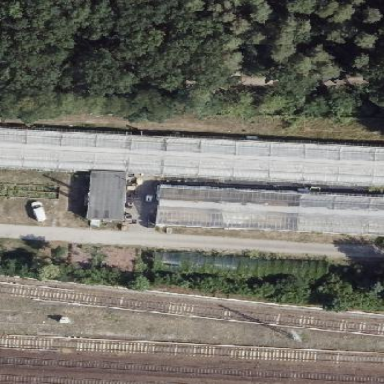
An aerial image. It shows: Greenhouse.